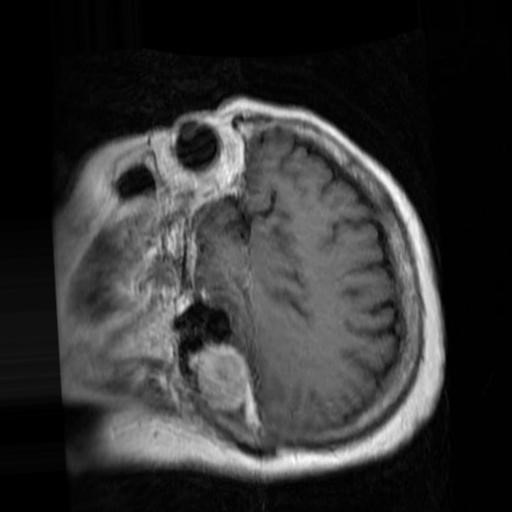
Label: brain_menin